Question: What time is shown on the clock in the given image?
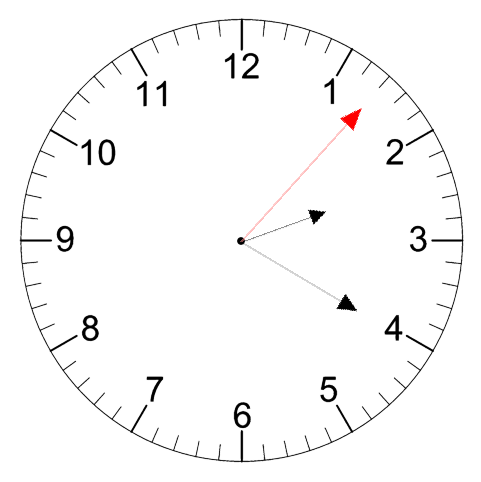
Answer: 02:20:07